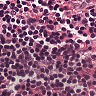
Metastatic tissue present: no